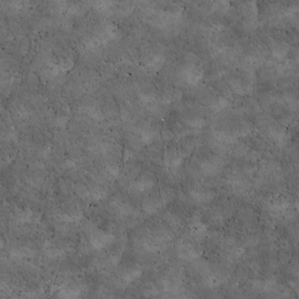
Label: non_frost